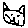
Label: cat